Aerial crown-view tile of a tropical tree (Barro Colorado Island, Panama), acquired 20250512:
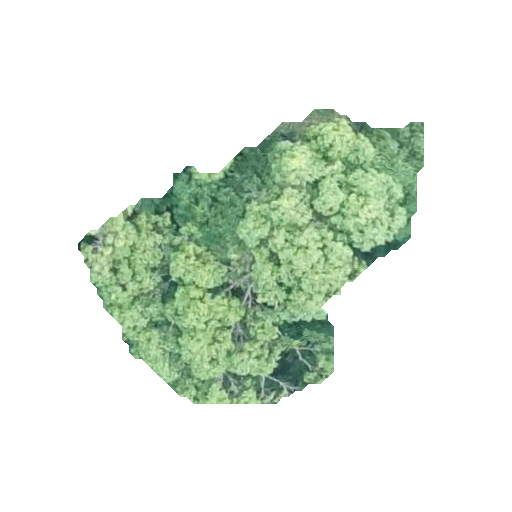
Species: Ocotea leptobotra
GBIF accepted scientific name: Ocotea leptobotra
Crown area: 91.724 m²